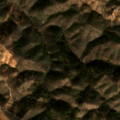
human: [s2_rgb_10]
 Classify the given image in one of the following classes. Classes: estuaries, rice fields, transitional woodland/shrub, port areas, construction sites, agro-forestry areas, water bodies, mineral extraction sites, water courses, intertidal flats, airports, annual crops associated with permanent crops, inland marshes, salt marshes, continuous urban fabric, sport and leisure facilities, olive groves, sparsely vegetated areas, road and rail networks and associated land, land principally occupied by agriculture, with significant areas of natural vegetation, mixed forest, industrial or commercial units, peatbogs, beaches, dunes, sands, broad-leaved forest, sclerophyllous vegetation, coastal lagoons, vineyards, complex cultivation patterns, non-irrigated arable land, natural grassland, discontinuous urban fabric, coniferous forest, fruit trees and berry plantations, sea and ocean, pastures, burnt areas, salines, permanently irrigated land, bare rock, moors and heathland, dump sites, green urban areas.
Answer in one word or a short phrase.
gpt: land principally occupied by agriculture, with significant areas of natural vegetation, broad-leaved forest, sclerophyllous vegetation, transitional woodland/shrub